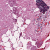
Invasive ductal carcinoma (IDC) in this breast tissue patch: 0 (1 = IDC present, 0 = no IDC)